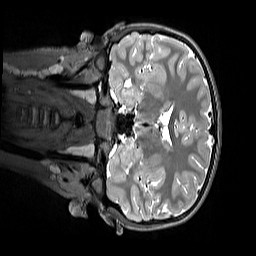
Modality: T2w
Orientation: coronal
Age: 9
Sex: female
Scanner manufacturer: siemens
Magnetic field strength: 3 T
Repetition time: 3.2 s
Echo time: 0.408 s